Question: I almost have the thing working but I can't get past a parsing issue. If anyone can help I would be very thankful!
I am trying to query Yahoo Finance API and parse the results using jQuery. Here is my code to do so:
'''
<script>
$(document).ready(function(){
var url = "http://query.yahooapis.com/v1/public/yql?q=select%20*%20from%20yahoo.finance.quotes%20WHERE%20symbol%3D'NPO'&format=json&diagnostics=true&env=store%3A%2F%2Fdatatables.org%2Falltableswithkeys&callback";
$.getJSON(url + "&format=json&jsoncallback=?", function(data) {
var items = [];
$.each(data, function(key, val) {
items.push('<li id="' + key + '">' + val + '</li>');
});
$('<ul/>', {
'class': 'my-new-list',
html: items.join('')
}).appendTo('body');
});
});
</script>
'''
But I am getting this error:

Any help overcoming this error would be much appreciated.
Thanks!
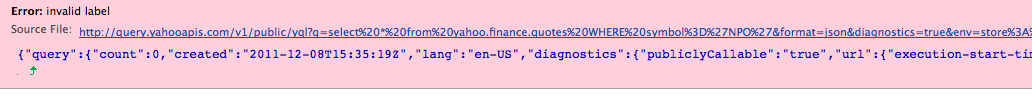
Answer: - 'jsoncallback'- 'callback''getJSON()'- 'format''url'- 'items''data.query.results.quote'
Try this:
'''
var url = "http://query.yahooapis.com/v1/public/yql?q=select%20*%20from%20yahoo.finance.quotes%20WHERE%20symbol%3D'NPO'&format=json&diagnostics=true&env=store%3A%2F%2Fdatatables.org%2Falltableswithkeys";
$.getJSON(url, function(data) {
var items = [];
$.each(data.query.results.quote, function(key, val) {
items.push('<li id="' + key + '">' + val + '</li>');
});
$('<ul/>', { 'class': 'my-new-list', html: items.join('')}).appendTo('body');
});
'''
Working code is <URL>.